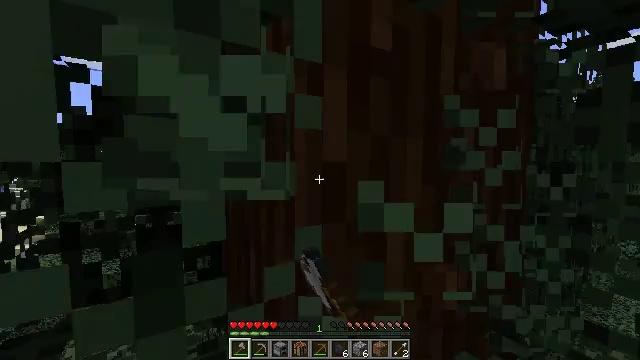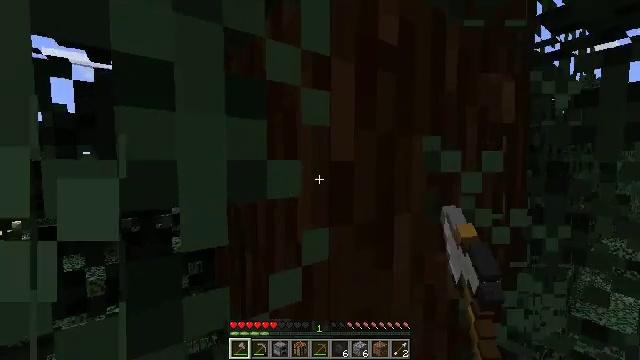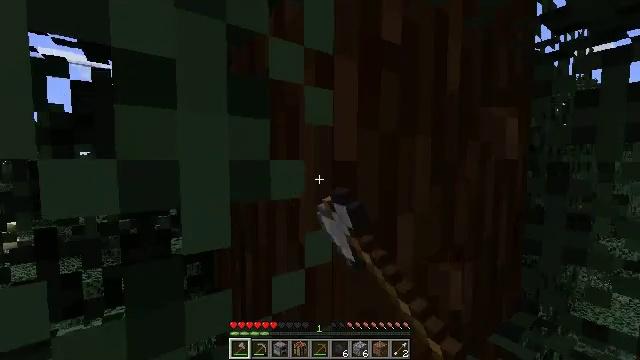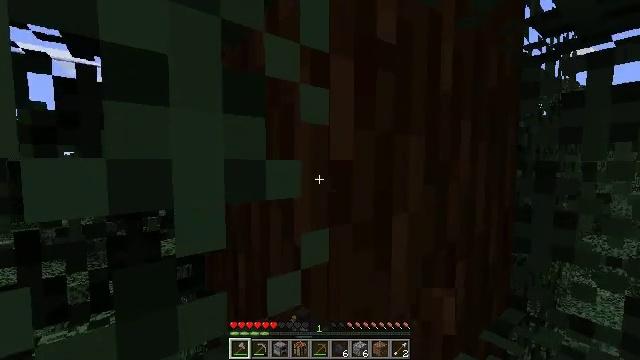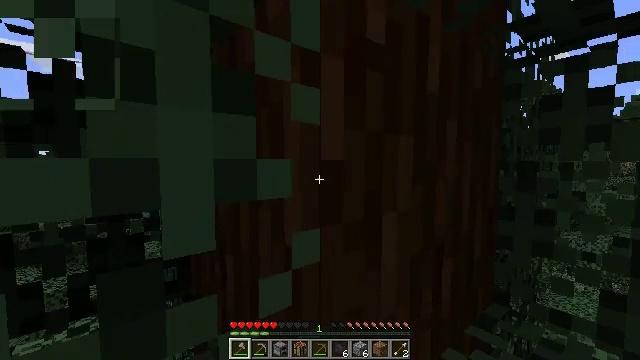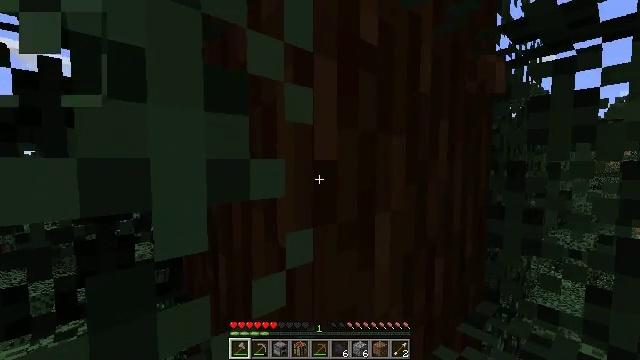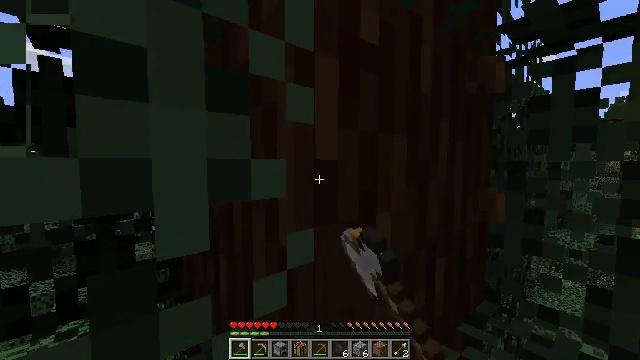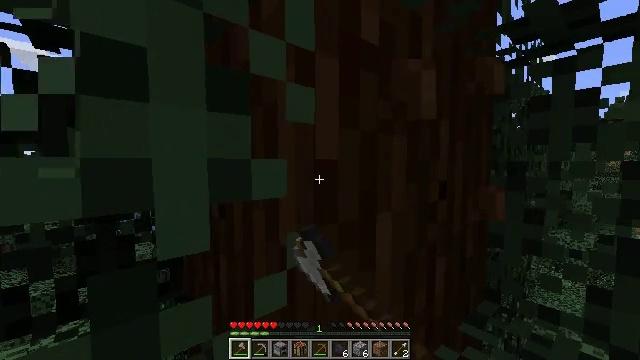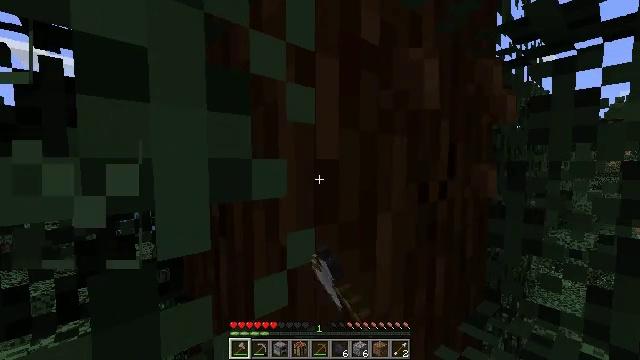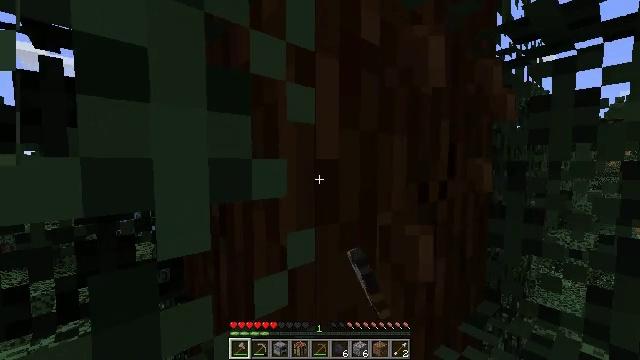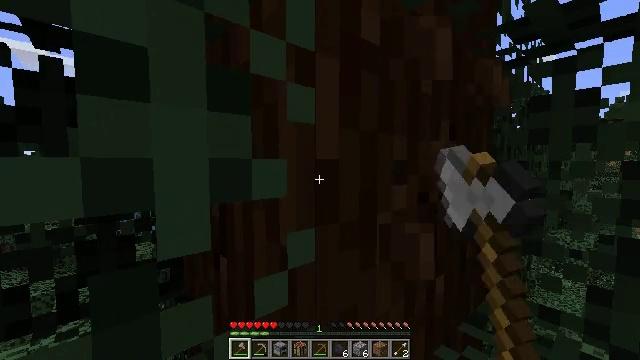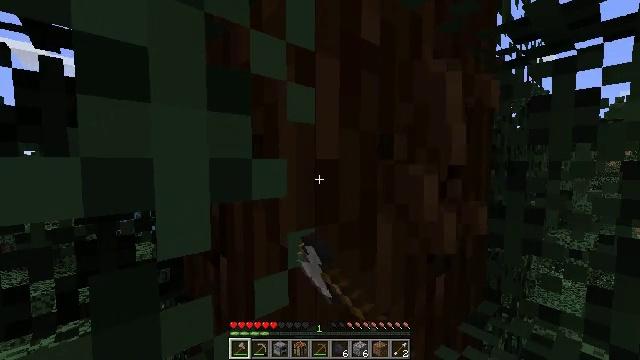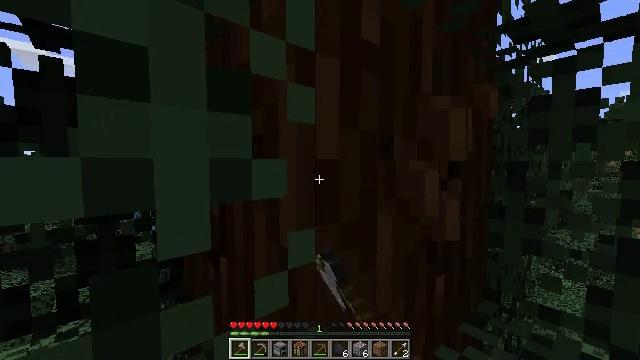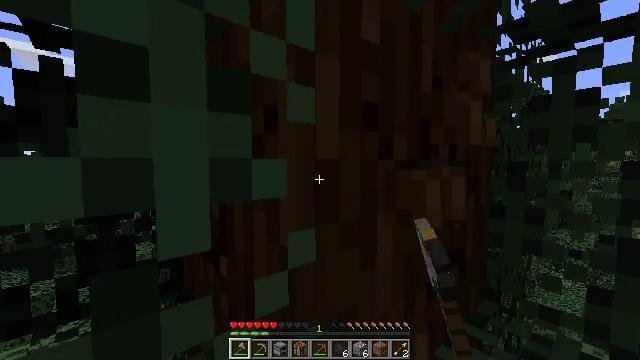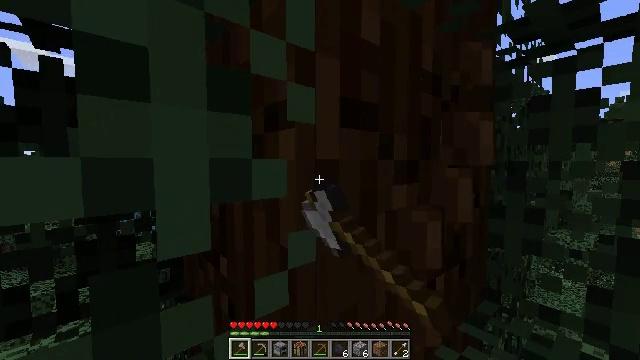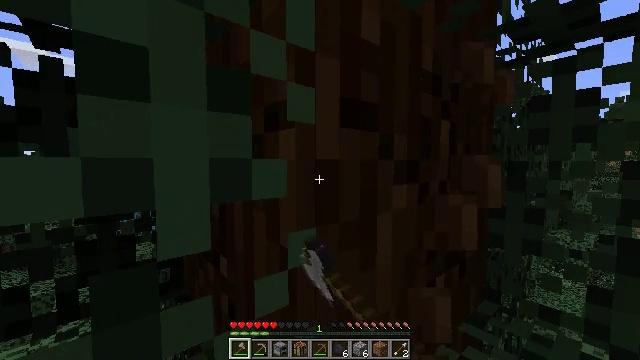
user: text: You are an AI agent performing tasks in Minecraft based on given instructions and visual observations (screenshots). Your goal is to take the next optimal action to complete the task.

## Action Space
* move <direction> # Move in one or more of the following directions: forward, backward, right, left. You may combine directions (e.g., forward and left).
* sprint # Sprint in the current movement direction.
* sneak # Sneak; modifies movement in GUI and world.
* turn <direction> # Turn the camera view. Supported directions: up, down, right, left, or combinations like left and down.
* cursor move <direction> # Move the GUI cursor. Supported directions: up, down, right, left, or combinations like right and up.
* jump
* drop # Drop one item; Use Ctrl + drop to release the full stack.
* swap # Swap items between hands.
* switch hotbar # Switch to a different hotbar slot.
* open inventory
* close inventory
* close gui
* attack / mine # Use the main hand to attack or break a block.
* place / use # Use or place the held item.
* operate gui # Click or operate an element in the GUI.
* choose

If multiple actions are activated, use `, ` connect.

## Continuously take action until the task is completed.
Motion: motion action
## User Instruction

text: Mine the spruce log from the forest.
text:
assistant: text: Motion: turn right, attack / mine
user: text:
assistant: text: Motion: attack / mine
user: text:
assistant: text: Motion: turn right, attack / mine
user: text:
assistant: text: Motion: turn right, attack / mine
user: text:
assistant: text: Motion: turn right, attack / mine
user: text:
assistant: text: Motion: attack / mine
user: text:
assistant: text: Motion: attack / mine
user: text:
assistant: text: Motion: attack / mine
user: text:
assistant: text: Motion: attack / mine
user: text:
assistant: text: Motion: attack / mine
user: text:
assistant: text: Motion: attack / mine
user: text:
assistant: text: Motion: attack / mine
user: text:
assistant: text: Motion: attack / mine
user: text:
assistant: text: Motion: attack / mine
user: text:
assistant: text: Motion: attack / mine
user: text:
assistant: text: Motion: attack / mine
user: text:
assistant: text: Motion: attack / mine
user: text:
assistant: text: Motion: attack / mine
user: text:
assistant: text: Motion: attack / mine
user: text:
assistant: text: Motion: attack / mine
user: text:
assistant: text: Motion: attack / mine
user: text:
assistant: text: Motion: attack / mine
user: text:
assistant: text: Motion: attack / mine
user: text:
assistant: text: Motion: turn down, attack / mine
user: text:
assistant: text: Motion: turn down, attack / mine
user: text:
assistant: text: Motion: turn down, attack / mine
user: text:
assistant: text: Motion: turn down, attack / mine
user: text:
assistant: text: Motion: turn down, attack / mine
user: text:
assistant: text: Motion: attack / mine
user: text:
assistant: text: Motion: attack / mine